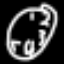
Label: clock